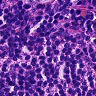
Metastatic tissue present: no